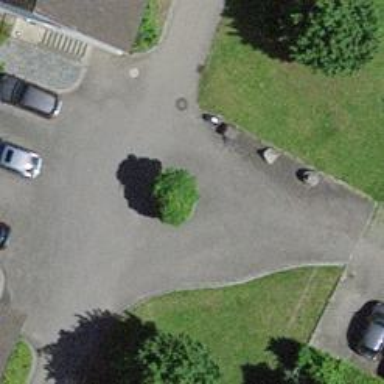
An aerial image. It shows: Paved road in living street.